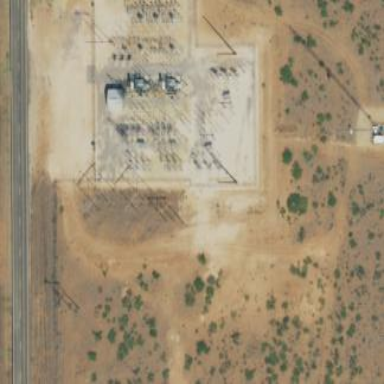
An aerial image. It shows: Power substation.